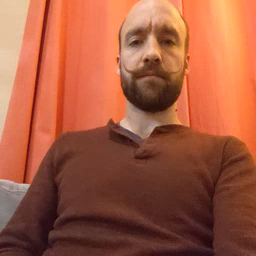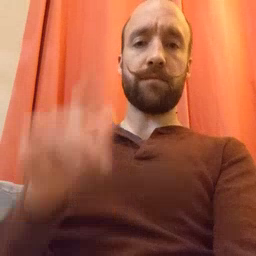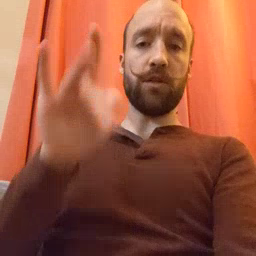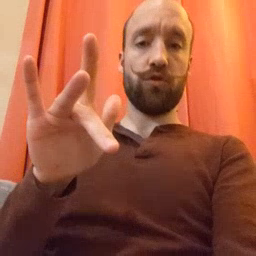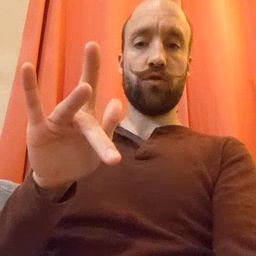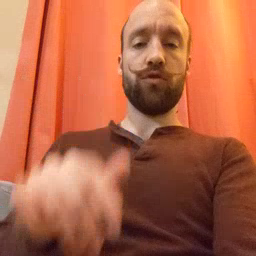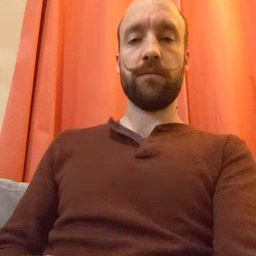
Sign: touch